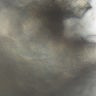
Metastatic tissue present: no